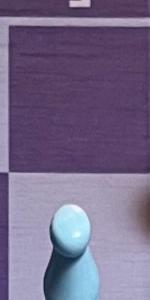
Label: Empty